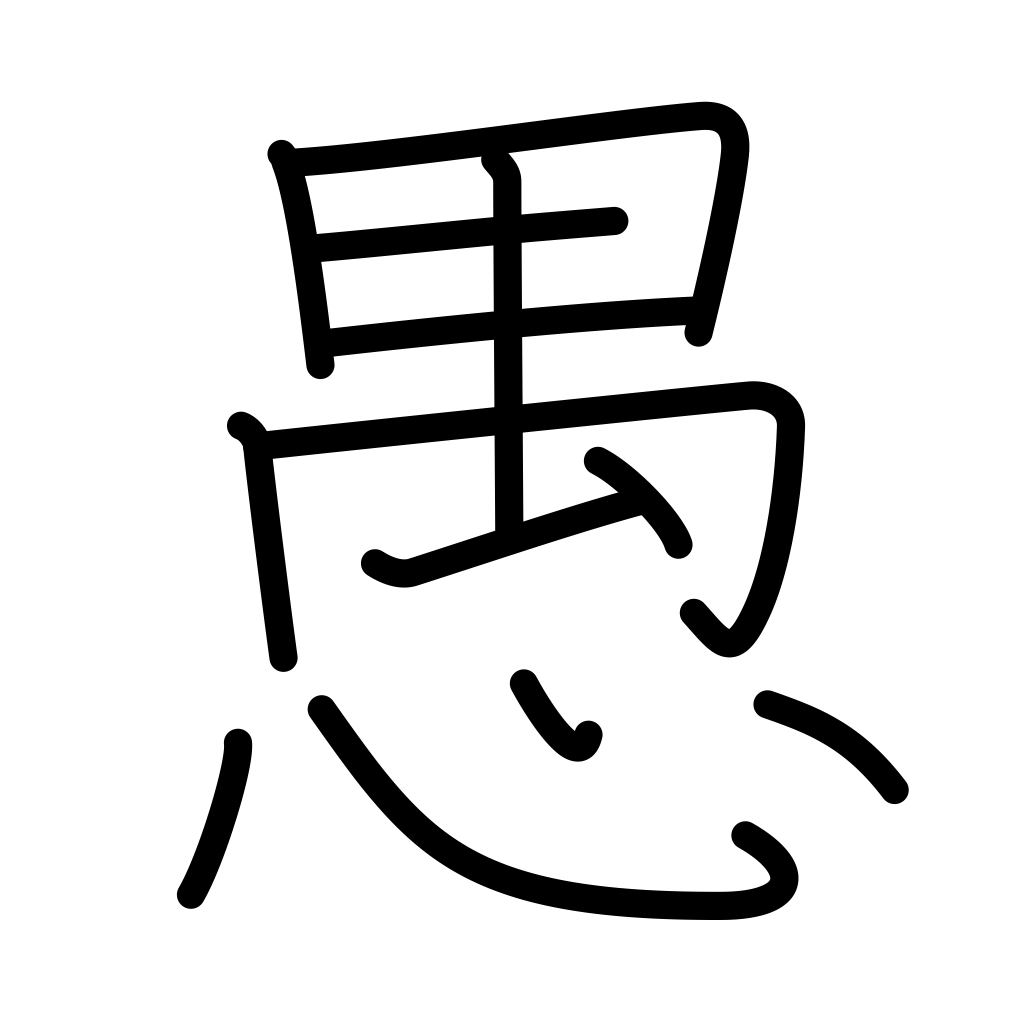
Meaning: foolish, folly, absurdity, stupid